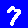
Digit: 7